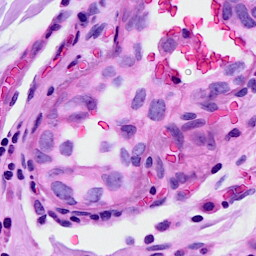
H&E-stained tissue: Breast